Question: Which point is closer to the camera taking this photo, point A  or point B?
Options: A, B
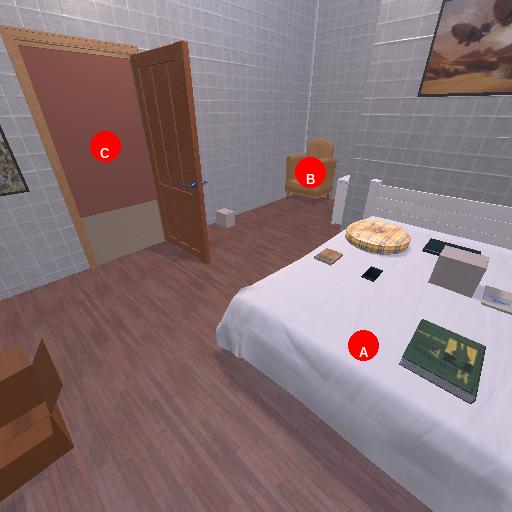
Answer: A